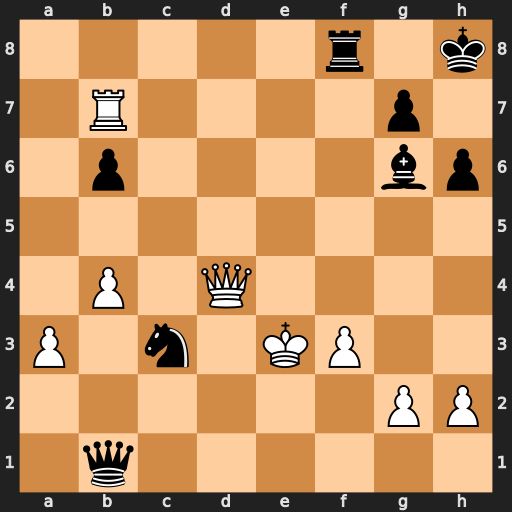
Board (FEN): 5r1k/1R4p1/1p4bp/8/1P1Q4/P1n1KP2/6PP/1q6
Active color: w
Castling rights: -
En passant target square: -
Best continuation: Qxg7#